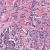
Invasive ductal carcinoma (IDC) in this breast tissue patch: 1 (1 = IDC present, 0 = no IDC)